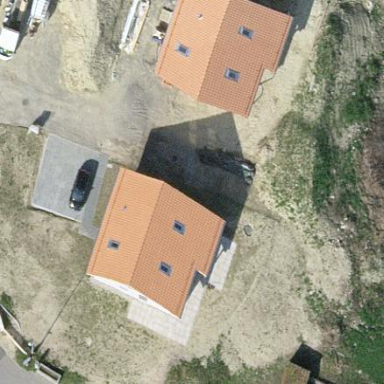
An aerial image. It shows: Simple and straightforward house.